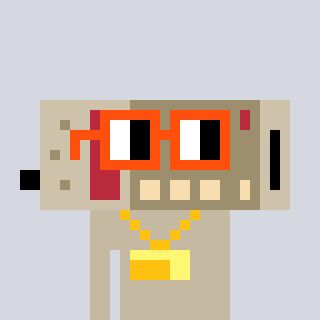
a pixel art character with square orange glasses, a cordless phone-shaped head and a bege-colored body on a cool background